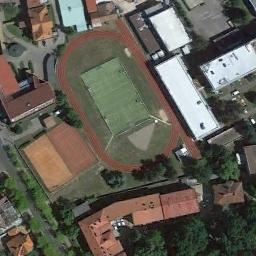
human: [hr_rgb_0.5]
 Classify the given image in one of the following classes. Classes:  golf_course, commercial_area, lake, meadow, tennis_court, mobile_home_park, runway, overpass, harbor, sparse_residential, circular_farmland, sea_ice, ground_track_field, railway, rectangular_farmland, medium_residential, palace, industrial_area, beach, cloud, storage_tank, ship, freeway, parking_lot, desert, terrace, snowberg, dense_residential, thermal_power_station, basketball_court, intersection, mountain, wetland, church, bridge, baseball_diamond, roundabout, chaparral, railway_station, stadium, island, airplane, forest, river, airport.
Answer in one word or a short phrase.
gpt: ground_track_field